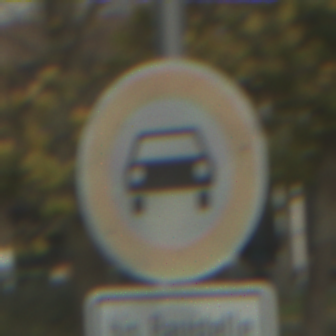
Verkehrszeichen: VerbotKraftwagen
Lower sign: SonstigeFahrzeugePersonengruppenFrei2
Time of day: MorningAfternoon
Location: Outdoor (Urban)
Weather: PartlyCloudy
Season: NotSpecified
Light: Natural